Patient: sex M, age 57
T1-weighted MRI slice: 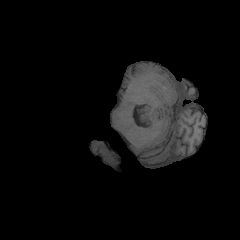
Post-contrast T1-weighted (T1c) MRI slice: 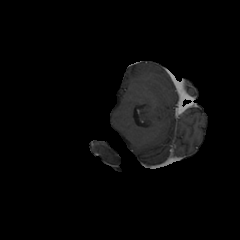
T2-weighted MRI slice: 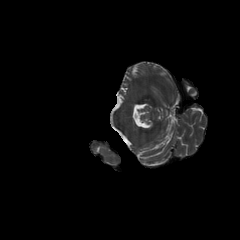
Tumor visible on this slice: no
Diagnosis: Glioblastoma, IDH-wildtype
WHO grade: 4